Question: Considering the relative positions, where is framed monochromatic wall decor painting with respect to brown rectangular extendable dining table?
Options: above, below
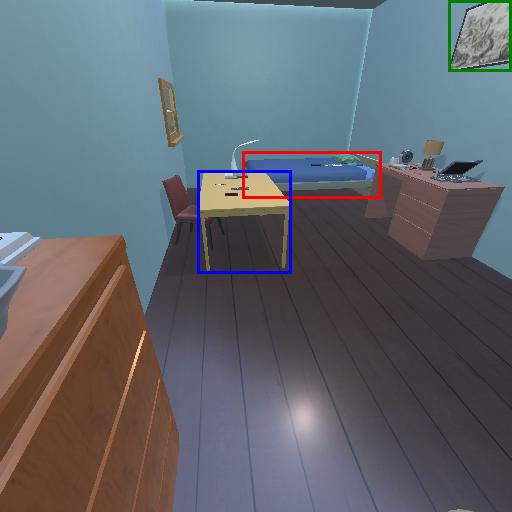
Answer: above